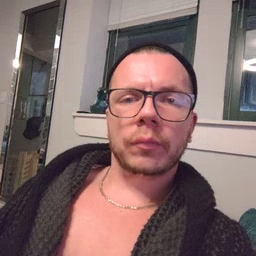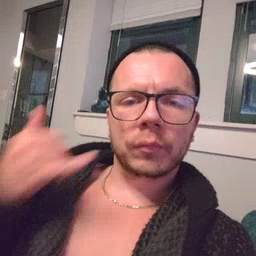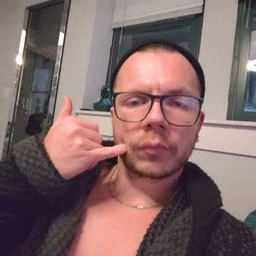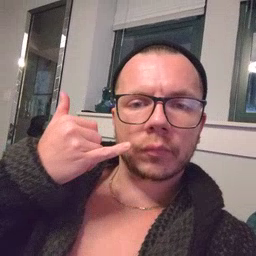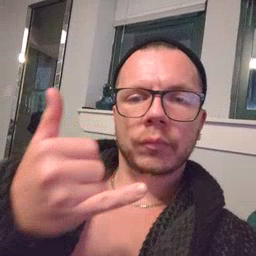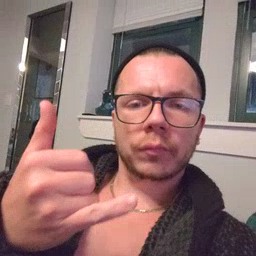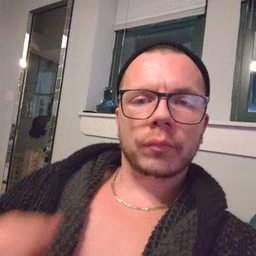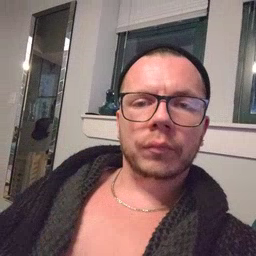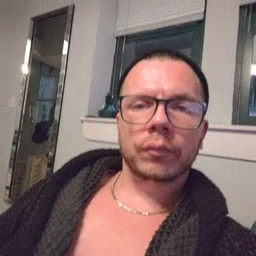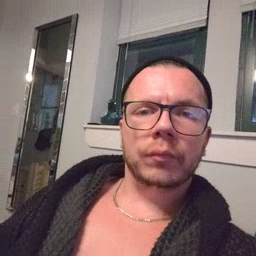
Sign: callonphone